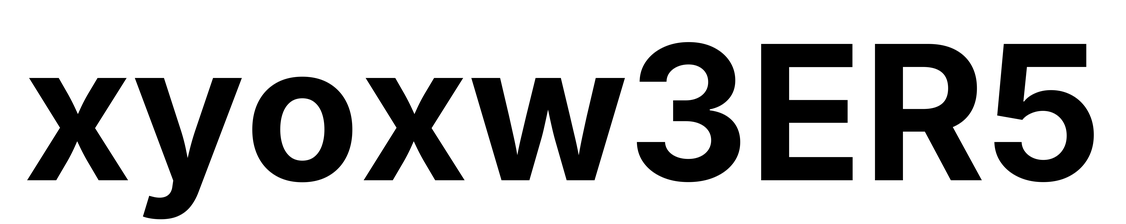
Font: Inter_Bold